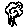
Label: tree